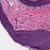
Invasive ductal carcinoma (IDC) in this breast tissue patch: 0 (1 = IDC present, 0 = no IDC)